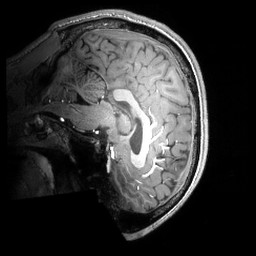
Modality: T1w
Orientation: sagittal
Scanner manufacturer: philips
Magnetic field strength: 7 T
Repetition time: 0.008 s
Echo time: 0.001974 s